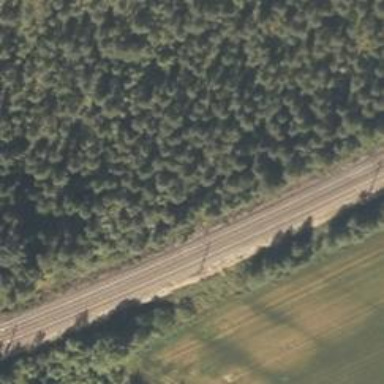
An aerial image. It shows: Railway signal with catenary mast.